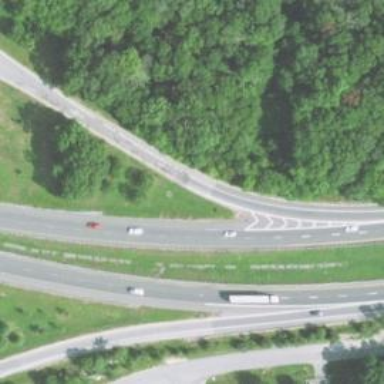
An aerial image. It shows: Asphalt motorway.